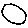
Label: circle